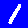
Digit: 1